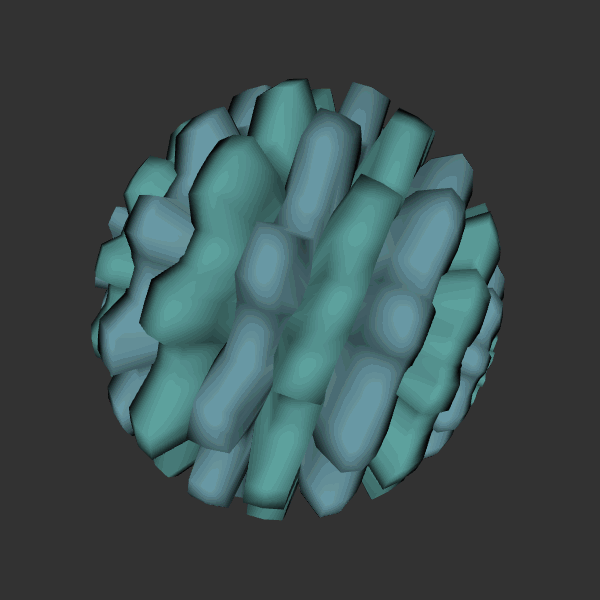
Background: dark